Interaction volume radius: 5 \u00c5
Interaction volume height: 35 \u00c5
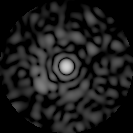
Disorder parameter: 0.8093